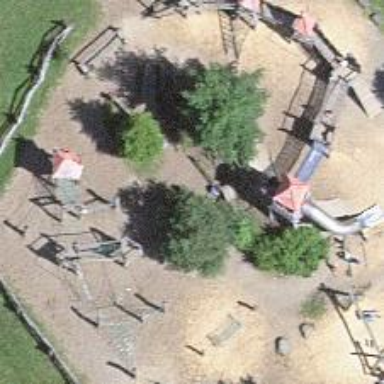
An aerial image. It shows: Playground featuring climbing frame.